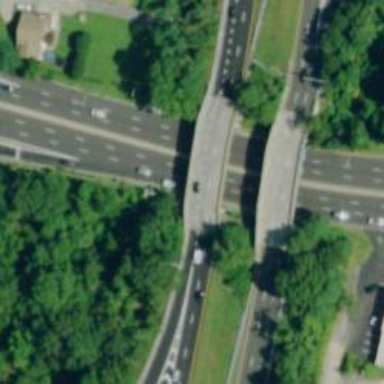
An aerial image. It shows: Bridge on urban freeway/expressway motorway.